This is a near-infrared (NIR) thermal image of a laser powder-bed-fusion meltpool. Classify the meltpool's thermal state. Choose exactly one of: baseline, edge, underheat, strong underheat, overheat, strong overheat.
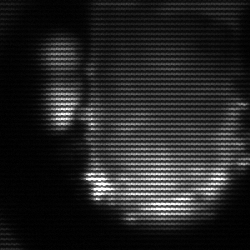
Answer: baseline